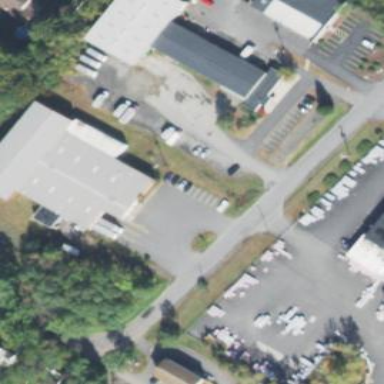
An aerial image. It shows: Warehouse.